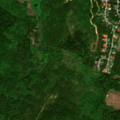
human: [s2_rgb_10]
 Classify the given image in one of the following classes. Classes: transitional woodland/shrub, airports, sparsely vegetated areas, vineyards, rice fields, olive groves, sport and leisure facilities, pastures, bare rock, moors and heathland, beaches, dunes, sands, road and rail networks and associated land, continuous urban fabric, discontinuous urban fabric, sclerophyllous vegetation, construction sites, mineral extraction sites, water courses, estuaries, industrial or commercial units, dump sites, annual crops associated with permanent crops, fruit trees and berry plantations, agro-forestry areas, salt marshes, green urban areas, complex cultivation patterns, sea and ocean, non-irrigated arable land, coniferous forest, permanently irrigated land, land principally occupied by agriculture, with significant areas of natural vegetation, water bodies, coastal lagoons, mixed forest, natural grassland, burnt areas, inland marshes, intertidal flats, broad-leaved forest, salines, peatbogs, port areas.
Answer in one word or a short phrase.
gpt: non-irrigated arable land, coniferous forest, mixed forest